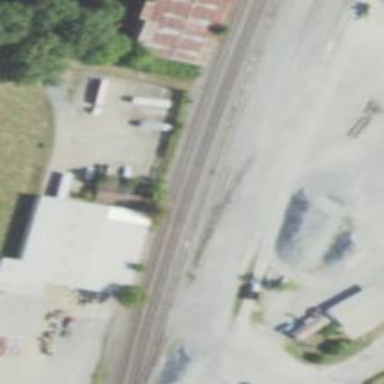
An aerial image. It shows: Railway spur service.